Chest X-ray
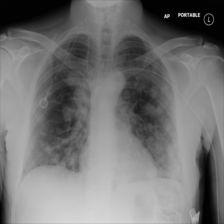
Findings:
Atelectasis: negative
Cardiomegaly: negative
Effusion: negative
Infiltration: negative
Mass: positive
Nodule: negative
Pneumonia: negative
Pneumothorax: negative
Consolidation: negative
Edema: negative
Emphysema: negative
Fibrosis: negative
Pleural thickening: negative
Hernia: negative